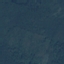
Land use / land cover: Forest